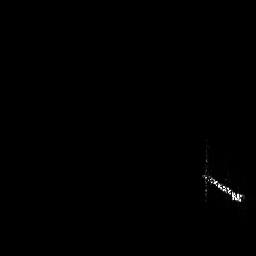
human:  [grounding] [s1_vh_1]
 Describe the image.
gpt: In the satellite image, there is  <ref>1 large ship </ref> <box>[[78, 55, 95, 80, 0]]</box> located at right.